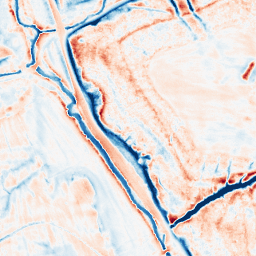
Category: edge_preserving
Decomposition family: anisotropic_diffusion
Decomposition parameters: iterations: 50
kappa: 30
gamma: 0.2
Upsampling method: sinc_hamming
Upsampling parameters: scale: 8
kernel_size: 16
Upsampling scale: 8